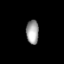
Tissue: lung
Cell type: Epithelial cells
Senescence score: 0.2045
Nuclear area (px): 297
Mean DAPI intensity: 157.259